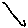
Label: line